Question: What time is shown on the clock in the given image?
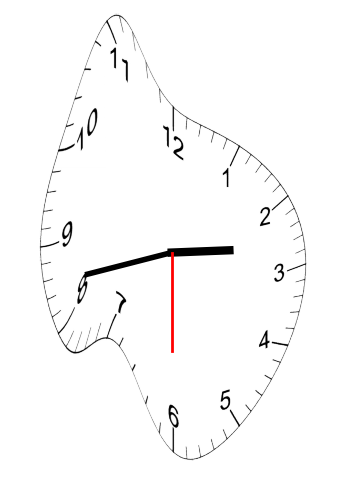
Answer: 02:42:30